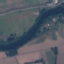
Land use / land cover: River